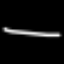
Label: line